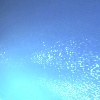
Label: water